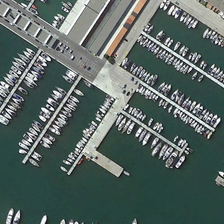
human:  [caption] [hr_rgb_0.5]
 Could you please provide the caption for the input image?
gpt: some cars were parked on the pier .

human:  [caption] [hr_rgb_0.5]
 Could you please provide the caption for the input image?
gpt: some cars were parked on the pier .

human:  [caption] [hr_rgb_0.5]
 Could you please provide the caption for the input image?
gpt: the pier is very magnificent and covers a large area .

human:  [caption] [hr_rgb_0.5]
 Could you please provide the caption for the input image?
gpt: the pier is very magnificent and covers a large area .

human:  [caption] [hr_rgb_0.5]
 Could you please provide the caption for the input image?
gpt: some cars were parked on the pier .